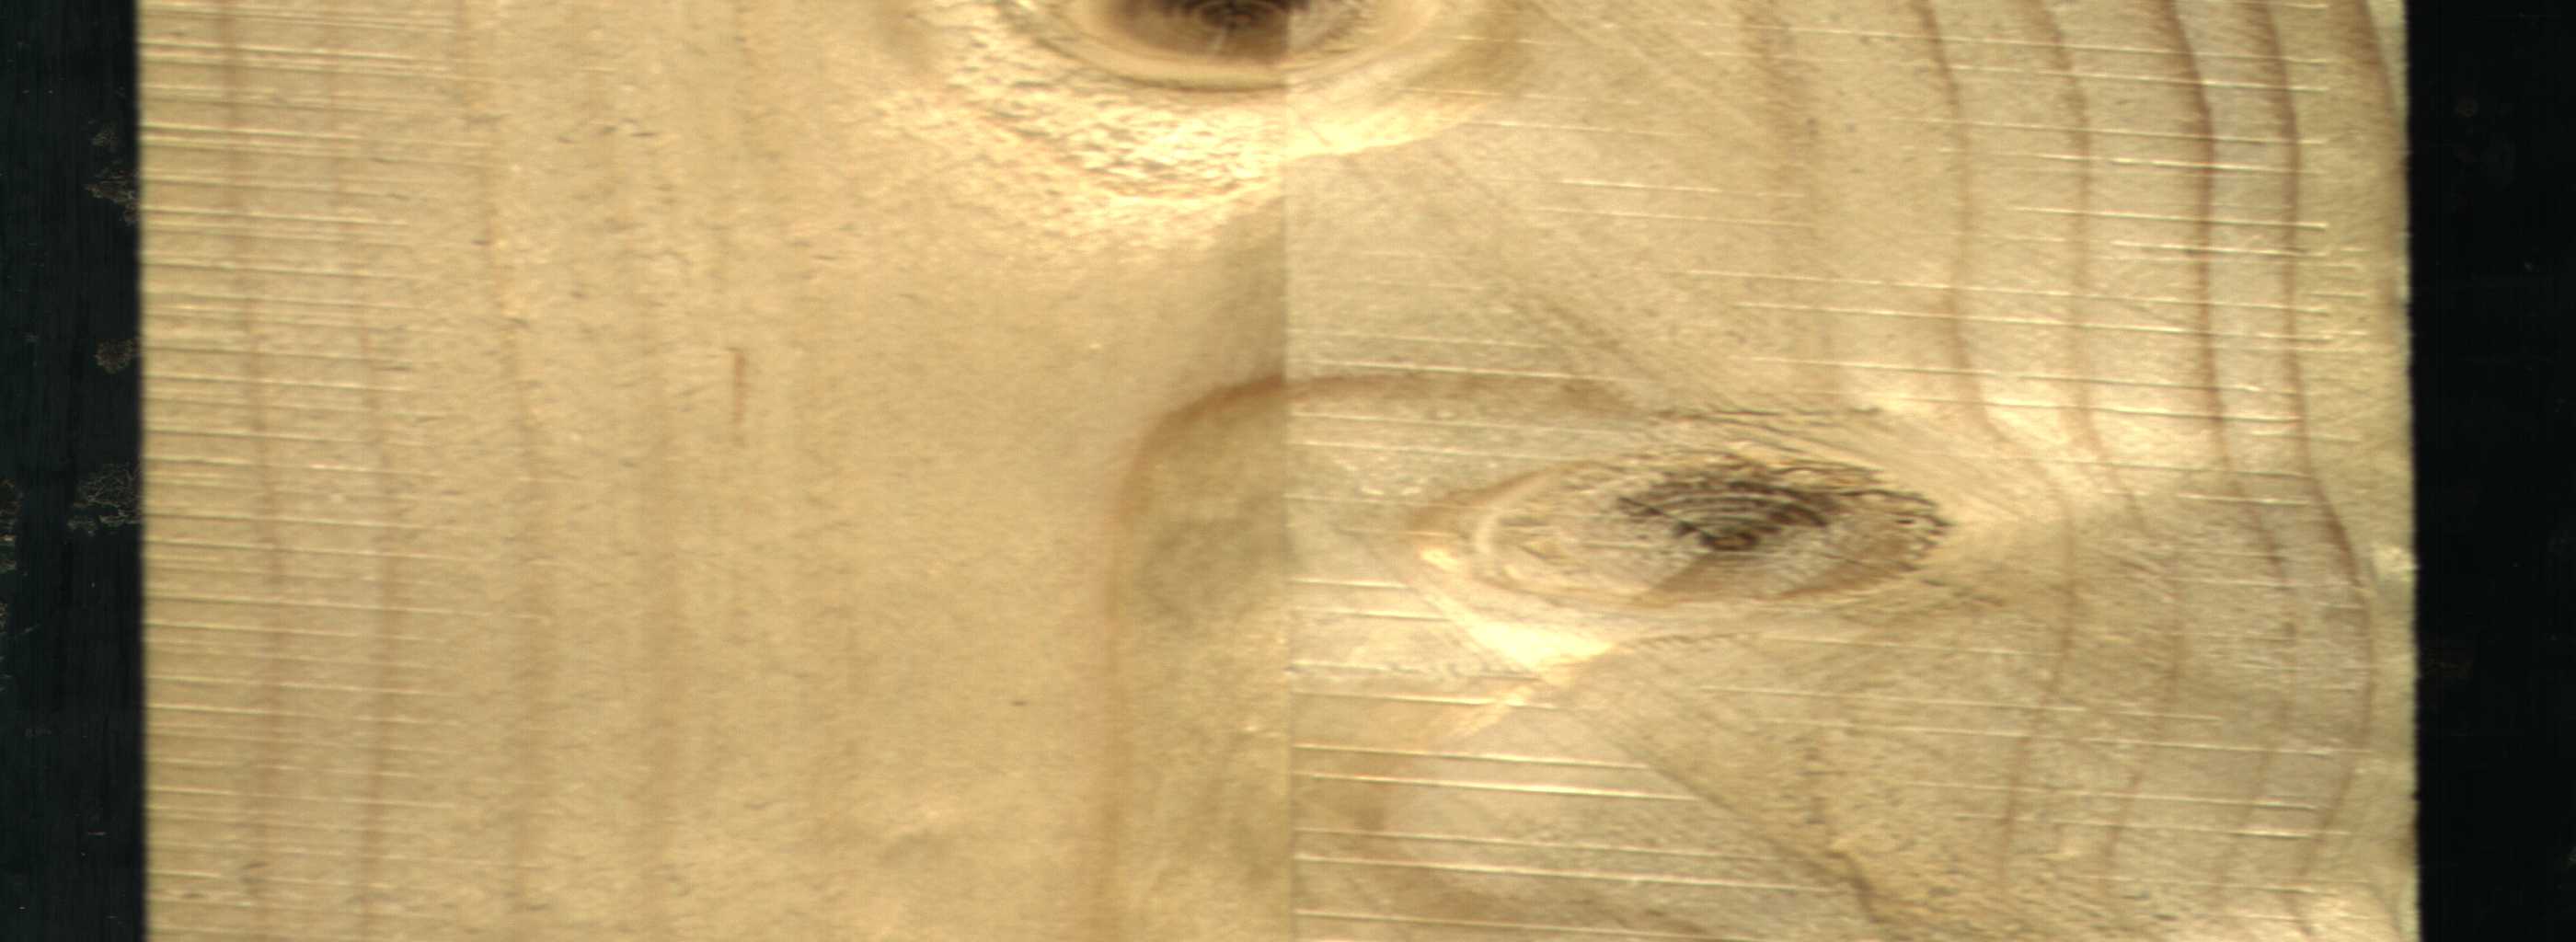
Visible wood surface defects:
knot_with_crack
knot_with_crack
knot_with_crack
knot_with_crack
knot_with_crack
Dead_Knot
Live_Knot